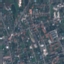
Land use / land cover: Residential